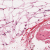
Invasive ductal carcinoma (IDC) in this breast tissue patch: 0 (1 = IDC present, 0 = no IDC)